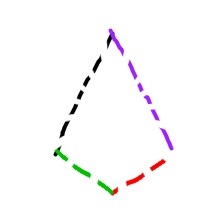
Shape: kite